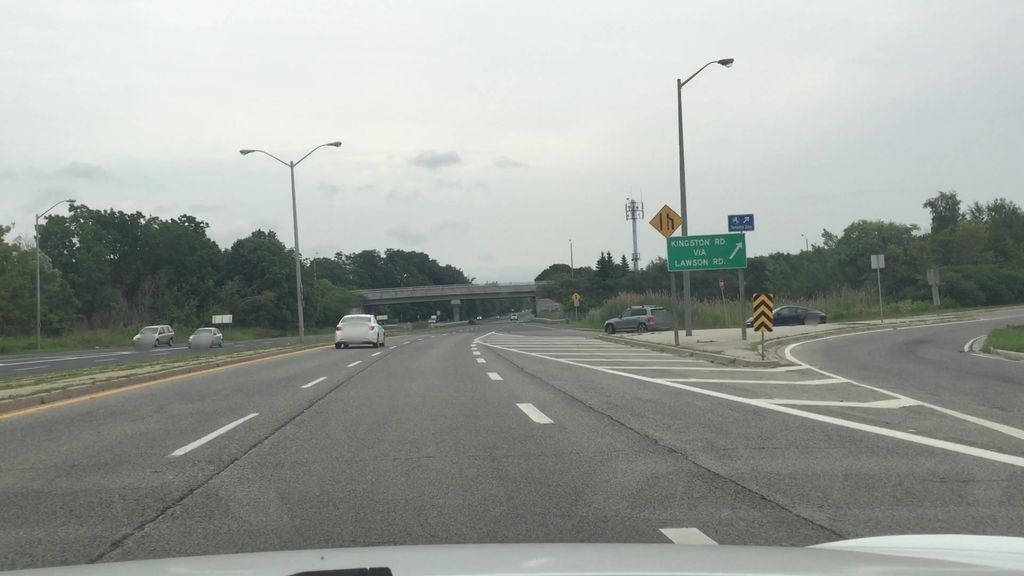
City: toronto